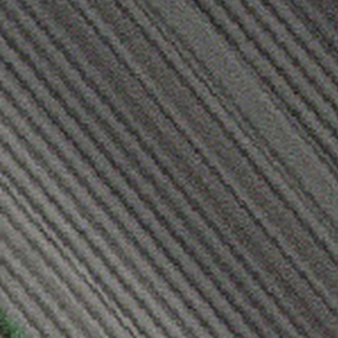
Label: other